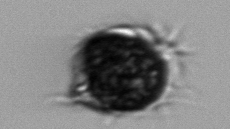
Label: Mesodinium